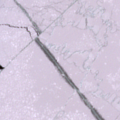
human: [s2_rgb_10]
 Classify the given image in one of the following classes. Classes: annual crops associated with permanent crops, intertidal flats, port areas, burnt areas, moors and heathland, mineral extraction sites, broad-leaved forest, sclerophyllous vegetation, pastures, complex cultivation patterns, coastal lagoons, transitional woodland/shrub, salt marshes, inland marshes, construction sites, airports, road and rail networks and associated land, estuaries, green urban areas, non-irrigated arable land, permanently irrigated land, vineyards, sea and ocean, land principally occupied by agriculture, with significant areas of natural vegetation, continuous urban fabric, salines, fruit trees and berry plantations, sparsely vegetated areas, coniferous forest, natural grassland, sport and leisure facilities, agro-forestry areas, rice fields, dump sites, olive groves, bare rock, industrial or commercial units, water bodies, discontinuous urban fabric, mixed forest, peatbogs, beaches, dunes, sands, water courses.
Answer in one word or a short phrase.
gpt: sea and ocean